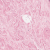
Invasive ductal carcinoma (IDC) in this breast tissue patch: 0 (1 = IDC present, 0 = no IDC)